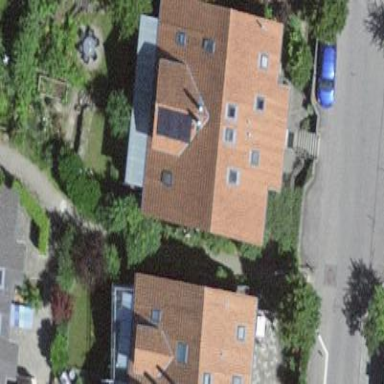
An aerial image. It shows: Terrace building.